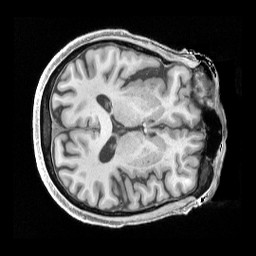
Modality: T1w
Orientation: axial
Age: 70
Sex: male
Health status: healthy
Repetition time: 2.4 s
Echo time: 0.00222 s